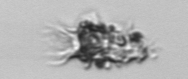
Label: Tintinnopsis